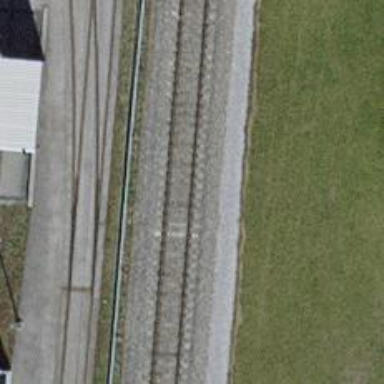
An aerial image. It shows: Contact line indicates electrification.